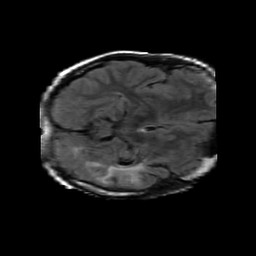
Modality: FLAIR
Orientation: axial
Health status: ill
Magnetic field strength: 3 T